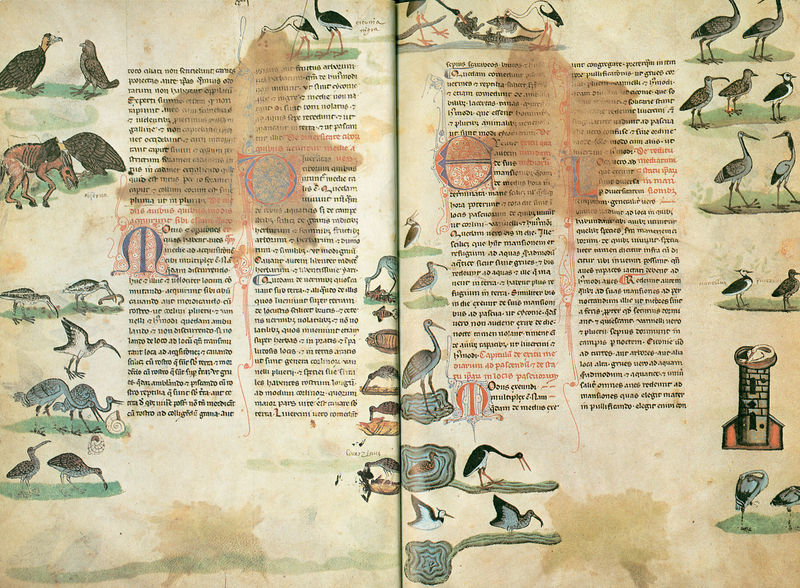
Titel: Falkenbuch Friedrichs des II.; De arte venandi cum avibus
Institution: Rom, Biblioteca Vaticana
Schlagwörter: blau, vogel, wasser, grün, see, tier, tiere, ornament, alt, bibel, vögel, turm, maus, schrift, ente, schwan, buch, schwimmen, seite, wasservögel, flecken, kaputt, seiten, fabelwesen, geier, lurch, frosch, eidechse, schnepfe, ibis, schnepfen, storch, krähe, verzierhung, bögel, wachtel, bogel, wasserfögel